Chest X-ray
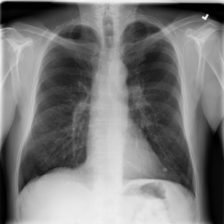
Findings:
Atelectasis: negative
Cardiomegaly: negative
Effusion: negative
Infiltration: positive
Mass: negative
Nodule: positive
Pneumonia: negative
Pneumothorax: negative
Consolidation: negative
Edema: positive
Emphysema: negative
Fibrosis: negative
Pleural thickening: negative
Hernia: negative